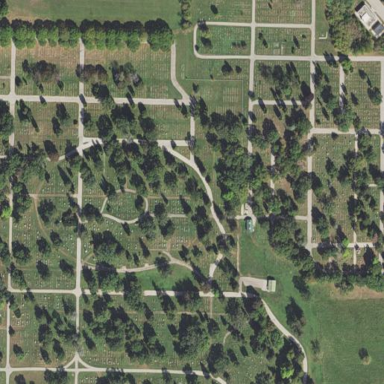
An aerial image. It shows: Cemetery.